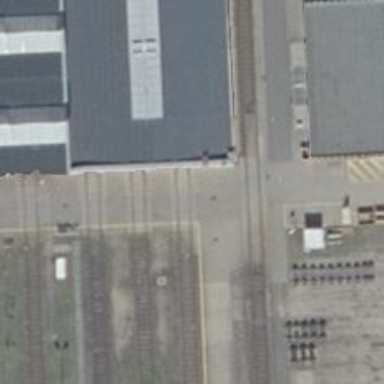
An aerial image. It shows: Railway crossing.